Field crop: maize
Growth stage: 2
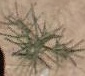
Species: salsola